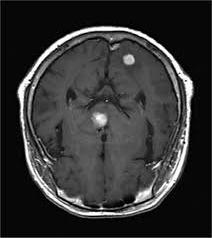
Label: notumor